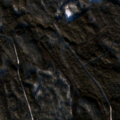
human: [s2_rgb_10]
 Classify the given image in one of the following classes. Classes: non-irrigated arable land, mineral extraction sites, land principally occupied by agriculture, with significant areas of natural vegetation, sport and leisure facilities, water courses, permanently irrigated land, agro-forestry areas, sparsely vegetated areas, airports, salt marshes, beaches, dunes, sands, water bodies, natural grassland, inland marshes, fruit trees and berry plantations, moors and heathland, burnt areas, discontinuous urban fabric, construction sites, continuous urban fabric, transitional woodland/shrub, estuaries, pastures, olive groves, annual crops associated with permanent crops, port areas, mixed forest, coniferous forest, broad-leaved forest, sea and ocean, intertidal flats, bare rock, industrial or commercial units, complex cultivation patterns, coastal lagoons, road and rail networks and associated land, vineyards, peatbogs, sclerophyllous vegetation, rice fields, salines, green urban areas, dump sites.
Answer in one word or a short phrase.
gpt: coniferous forest